Field crop: tomato
Growth stage: 1
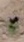
Species: solanum